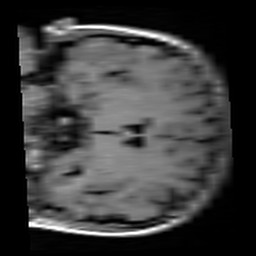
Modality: T1w
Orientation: coronal
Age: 19
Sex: female
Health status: healthy
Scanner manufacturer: siemens
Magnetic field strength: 3 T
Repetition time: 4.1 s
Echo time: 0.0085 s